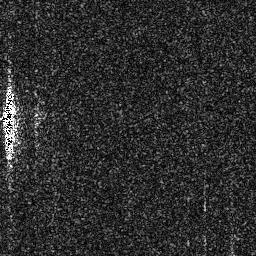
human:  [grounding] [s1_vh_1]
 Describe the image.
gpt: In the satellite image, there is  <ref>1 medium ship </ref> <box>[[0, 30, 7, 64, 0]]</box> located at left.